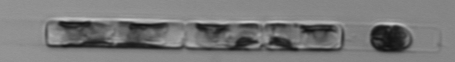
Label: Guinardia_delicatula_TAG_internal_parasite